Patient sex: F
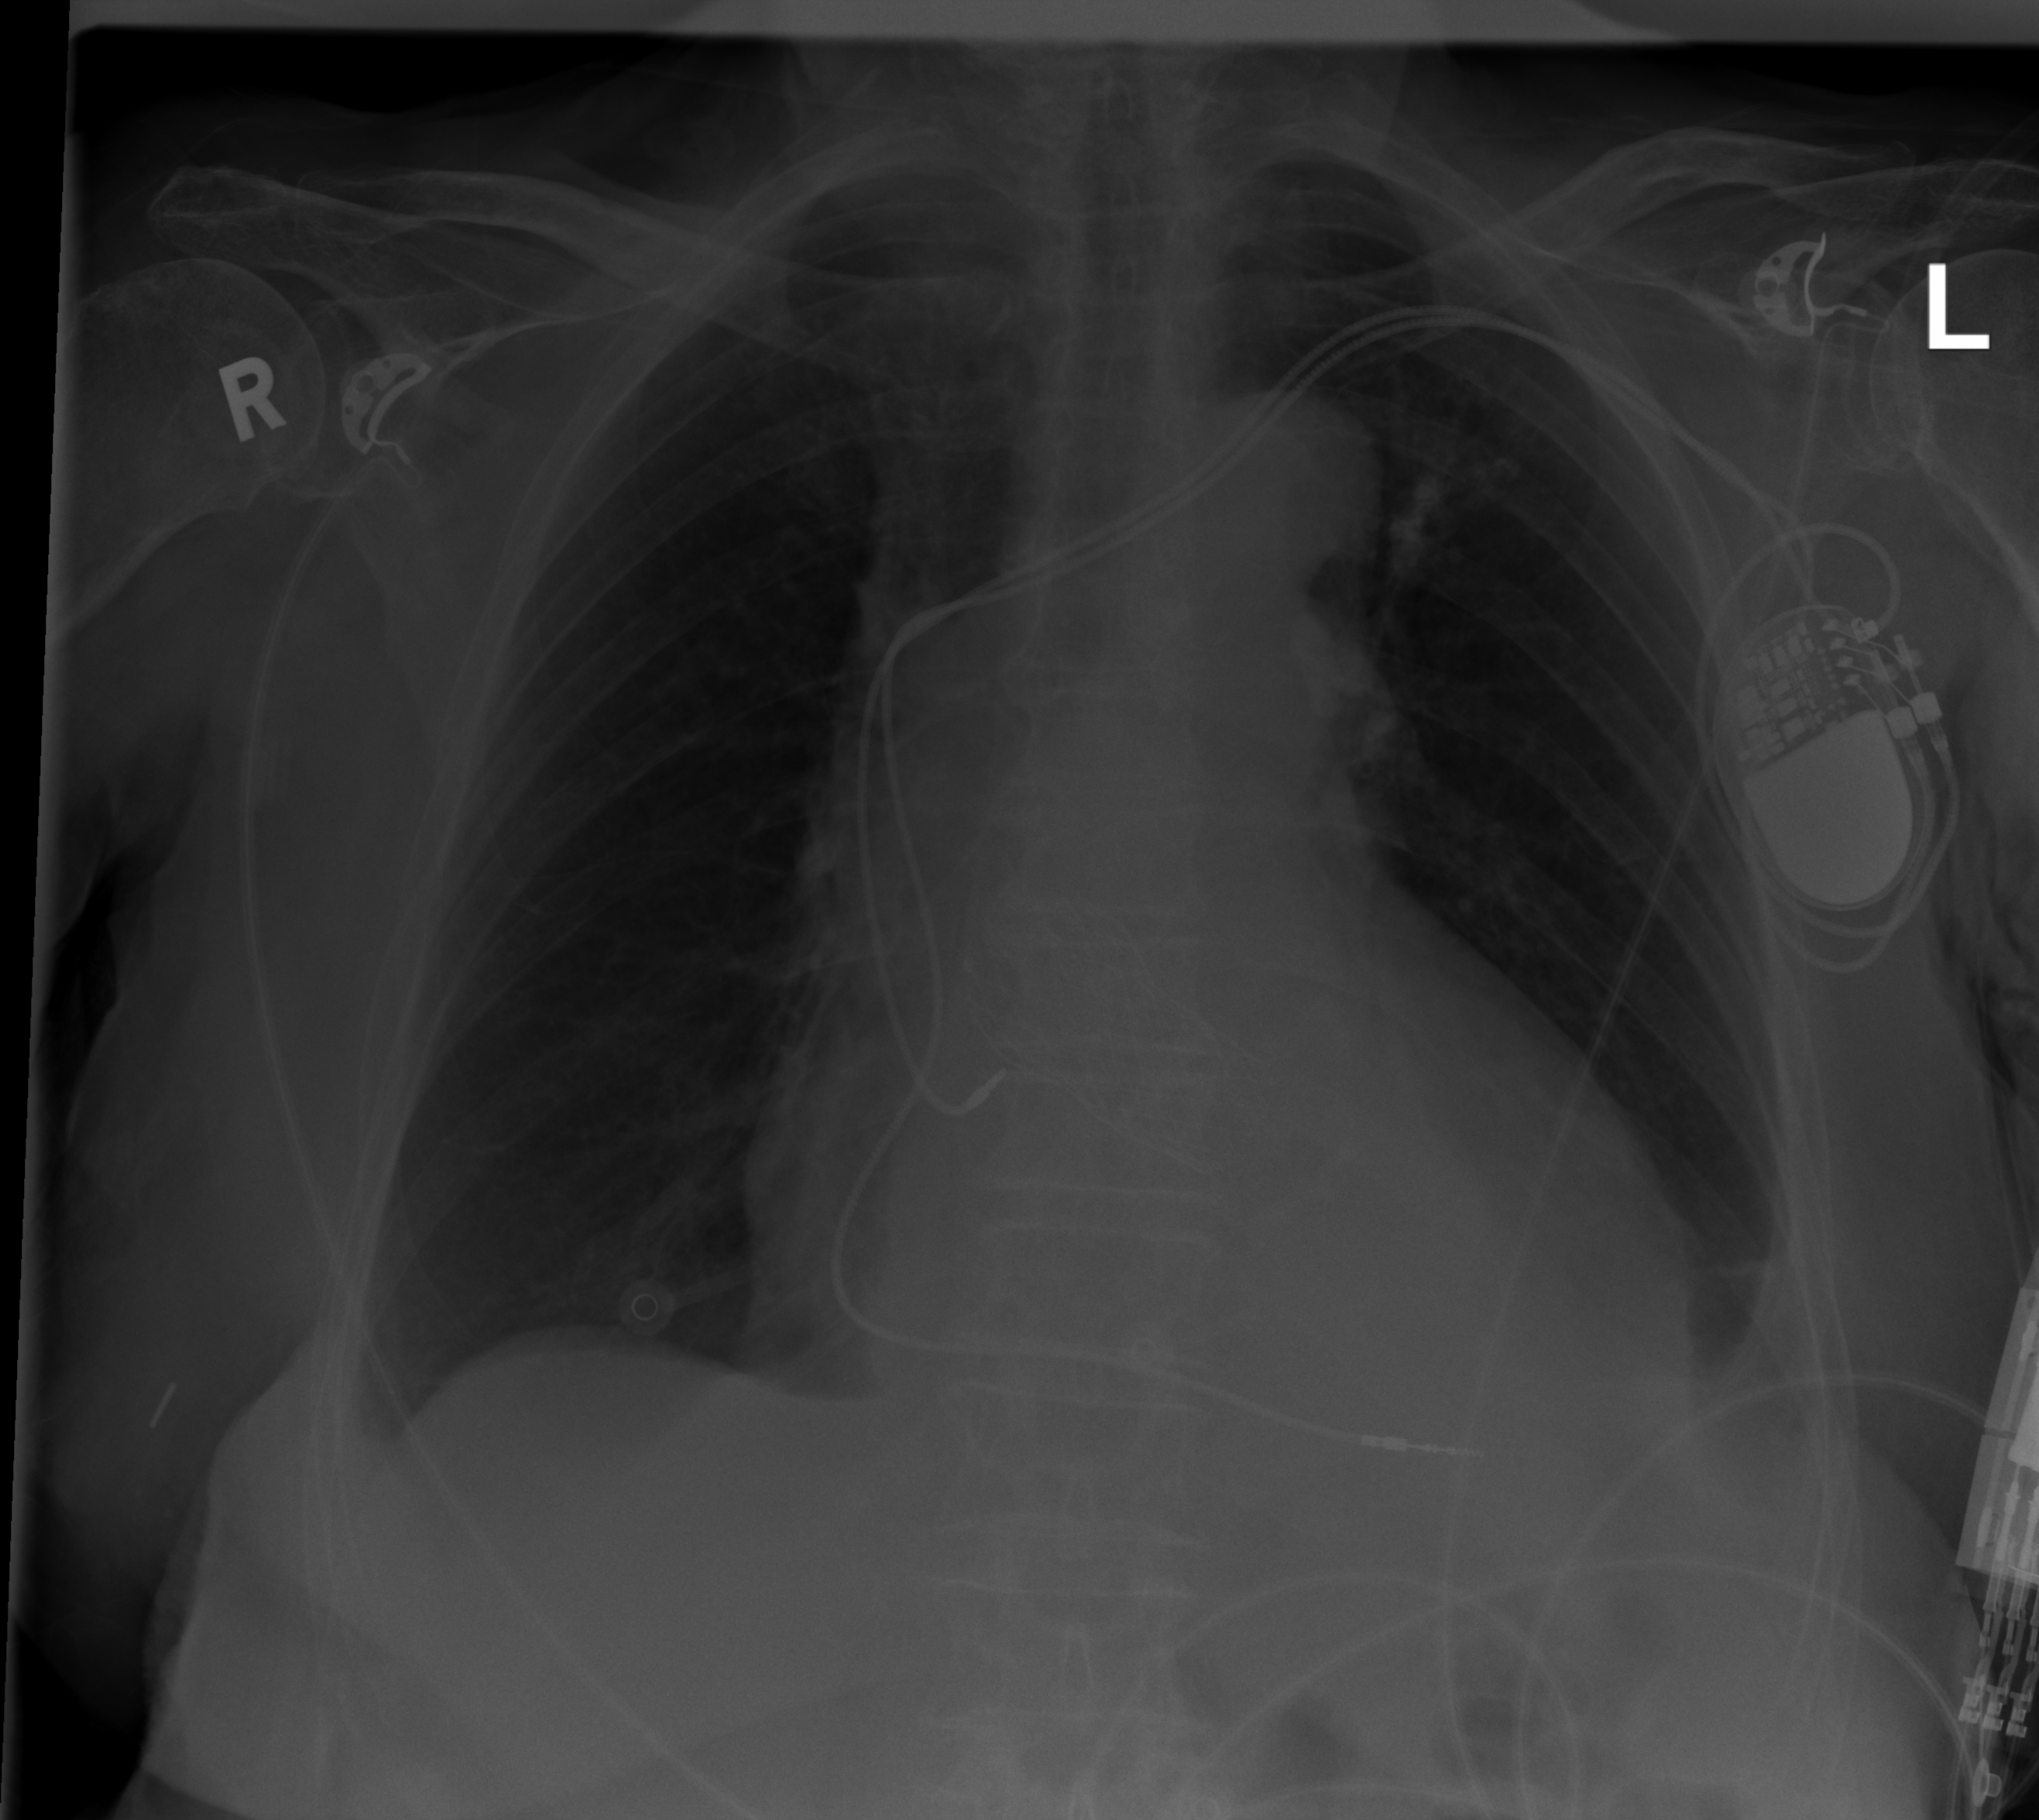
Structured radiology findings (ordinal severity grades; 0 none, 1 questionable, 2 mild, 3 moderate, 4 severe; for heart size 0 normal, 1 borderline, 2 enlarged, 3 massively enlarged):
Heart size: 2
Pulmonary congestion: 0
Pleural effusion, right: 0
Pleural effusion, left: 2
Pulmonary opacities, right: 0
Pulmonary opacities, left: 0
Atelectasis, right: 0
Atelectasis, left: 2